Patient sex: M
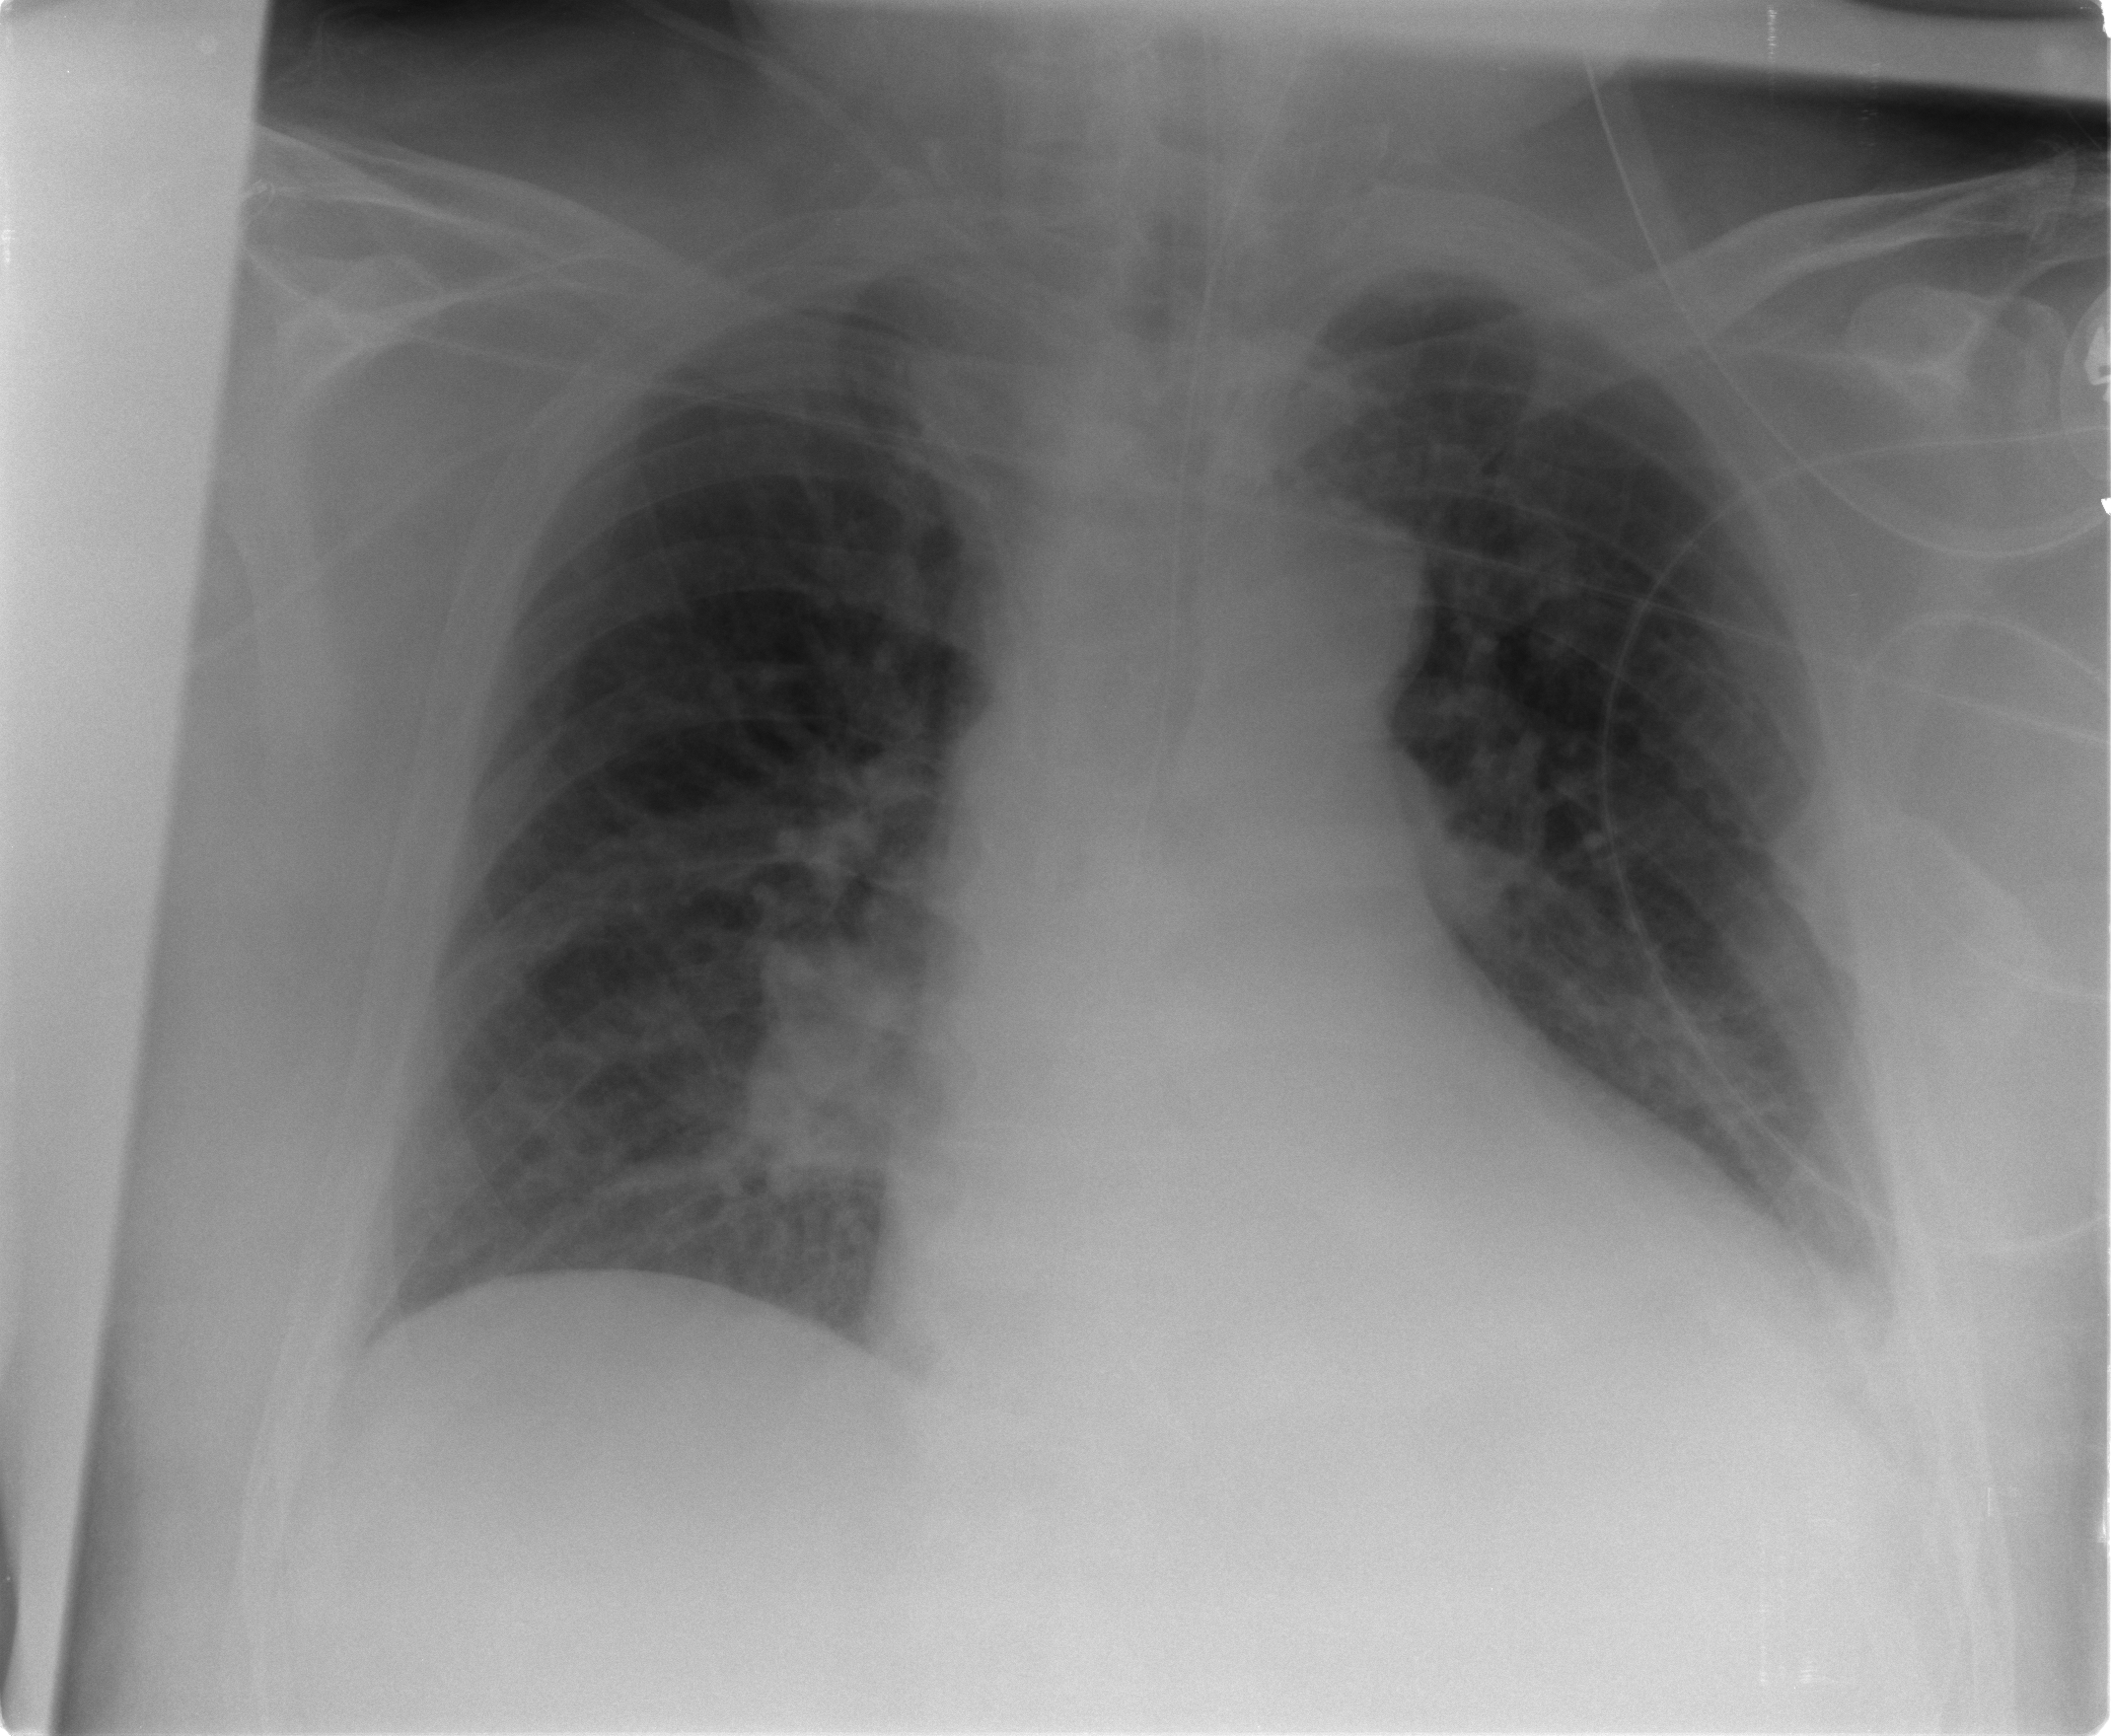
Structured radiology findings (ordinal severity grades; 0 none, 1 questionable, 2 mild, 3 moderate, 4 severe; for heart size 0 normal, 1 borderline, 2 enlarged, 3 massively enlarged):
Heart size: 2
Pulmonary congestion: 2
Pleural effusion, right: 0
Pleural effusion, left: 1
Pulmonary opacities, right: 1
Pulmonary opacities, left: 1
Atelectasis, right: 1
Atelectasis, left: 2